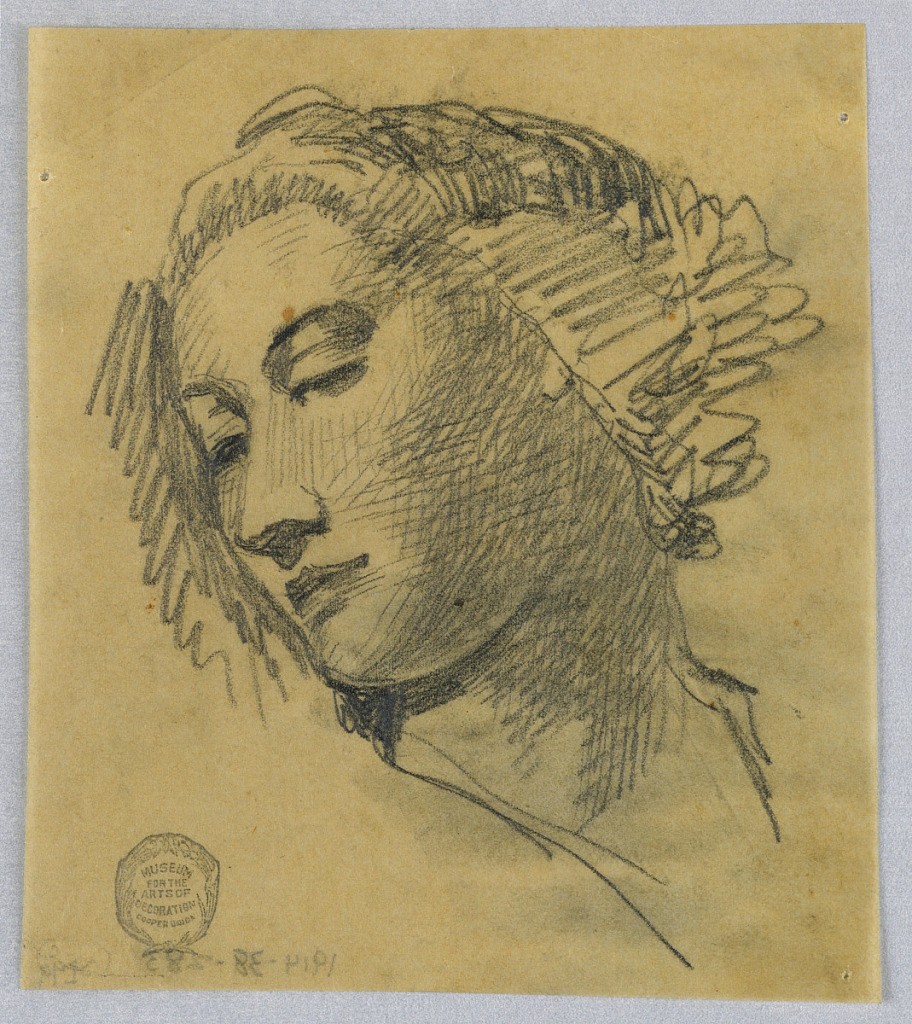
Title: Sketch of a Woman's Head
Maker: Francis Augustus Lathrop, American, 1849–1909
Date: ca. 1895
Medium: Graphite on tracing paper
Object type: Drawing
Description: Woman's head turned toward her shoulder to the left.